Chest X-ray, AP view. Patient: 44 years old, sex M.
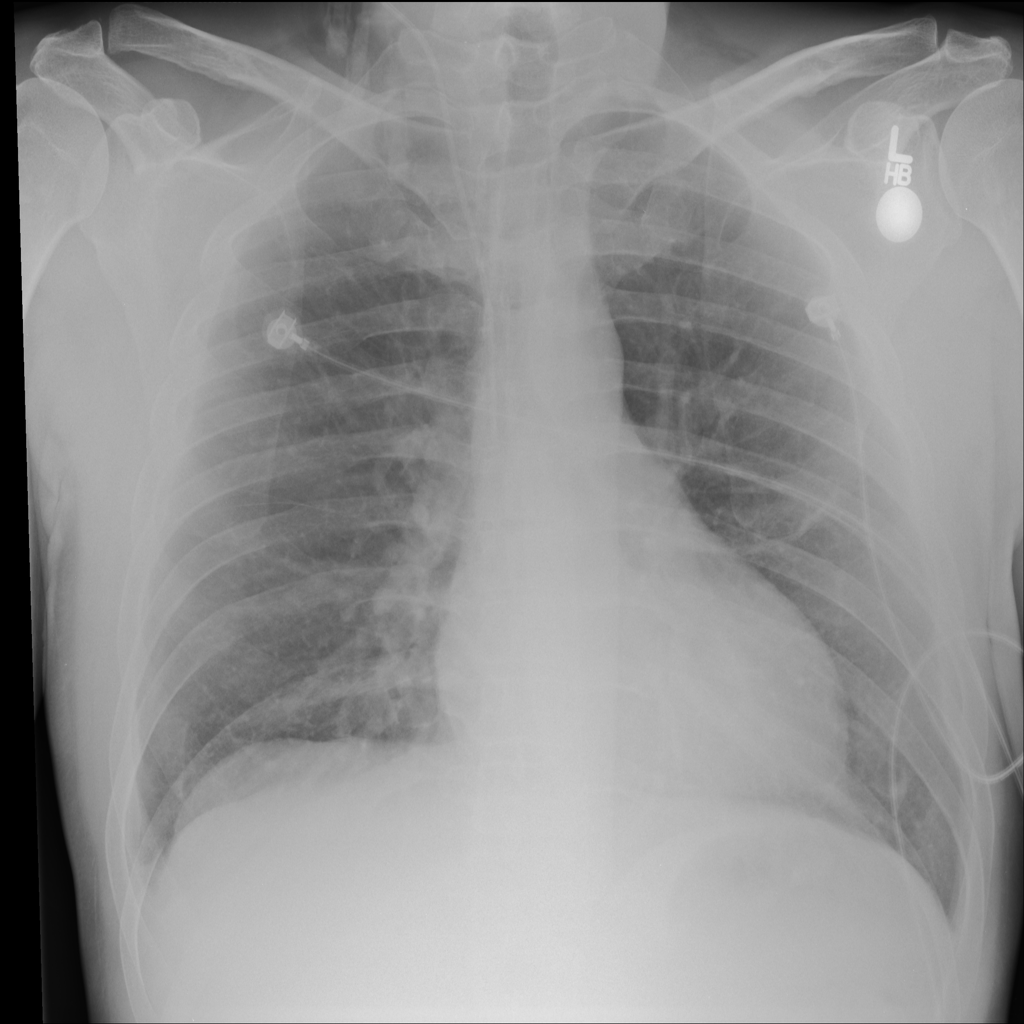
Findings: No Finding